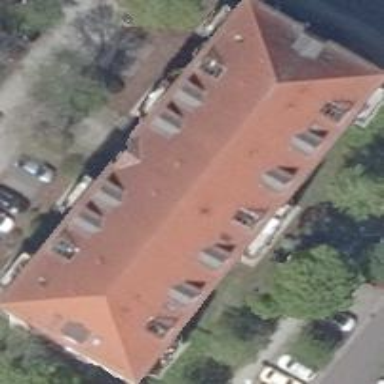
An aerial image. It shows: Hipped roof on apartment building.